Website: ulta-beauty
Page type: store-pickup
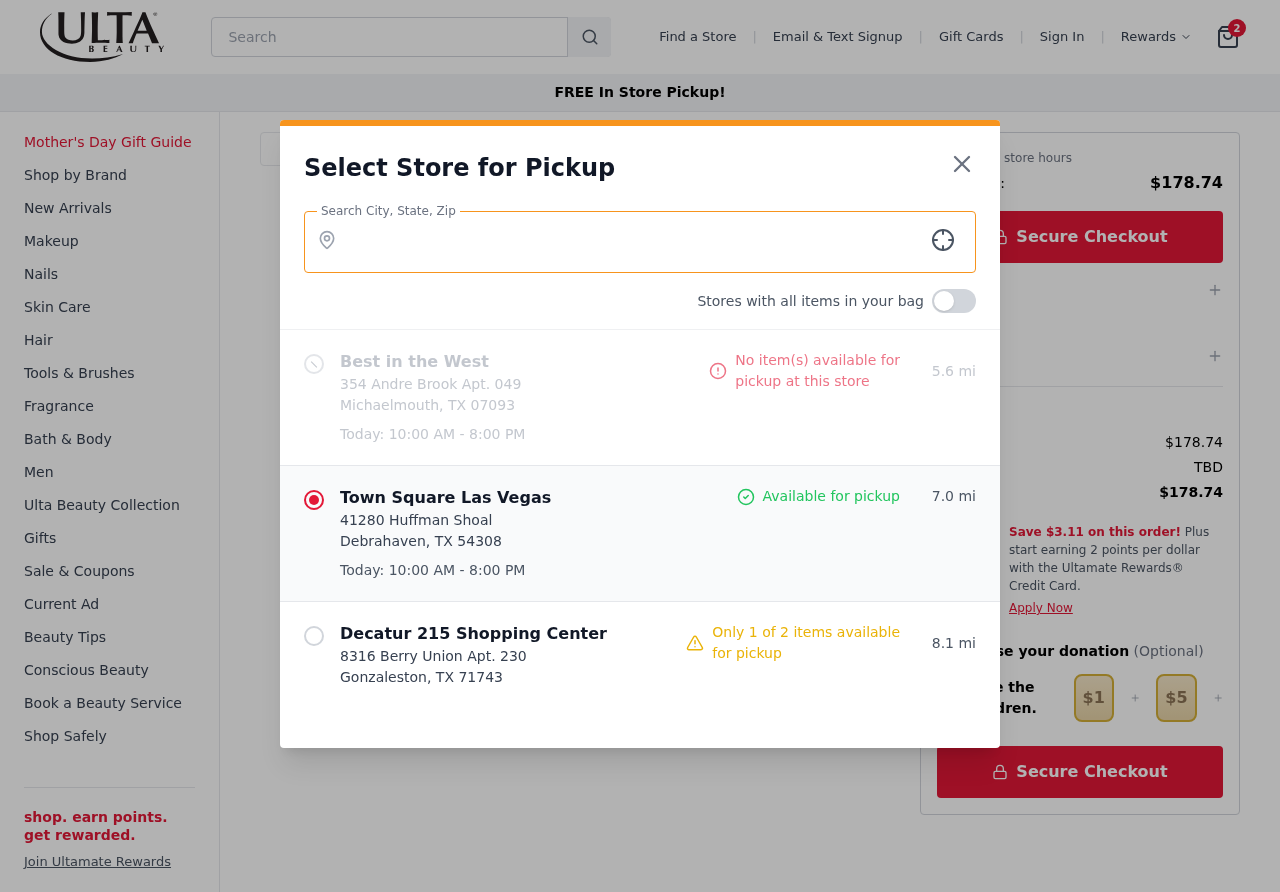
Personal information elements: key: PII_CITY
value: West Michael
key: PII_LOCATION1_CITY_STATE_ZIP
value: Michaelmouth, TX 07093
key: PII_LOCATION1_NAME
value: Best in the West
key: PII_LOCATION1_STREET
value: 354 Andre Brook Apt. 049
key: PII_LOCATION2_CITY_STATE_ZIP
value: Debrahaven, TX 54308
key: PII_LOCATION2_NAME
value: Town Square Las Vegas
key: PII_LOCATION2_STREET
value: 41280 Huffman Shoal
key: PII_LOCATION3_CITY_STATE_ZIP
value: Gonzaleston, TX 71743
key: PII_LOCATION3_NAME
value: Decatur 215 Shopping Center
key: PII_LOCATION3_STREET
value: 8316 Berry Union Apt. 230
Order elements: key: ORDER_NUM_ITEMS
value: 2
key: ORDER_TOTAL
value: $178.74
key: ORDER_SUBTOTAL
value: $178.74
Search elements: key: HEADER_SEARCH
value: Search
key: SEARCH_STORE_LOCATION
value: West Michael